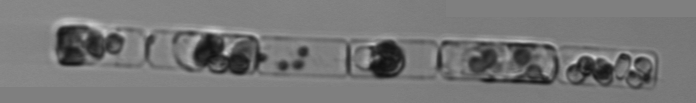
Label: Guinardia_delicatula_TAG_internal_parasite